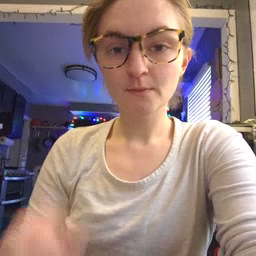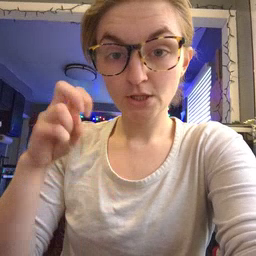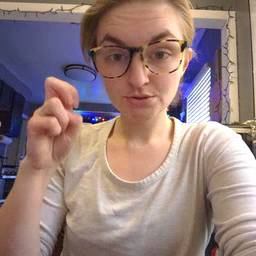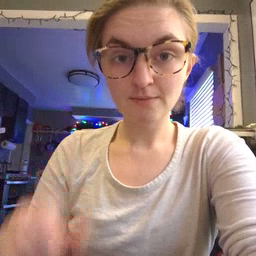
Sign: jump